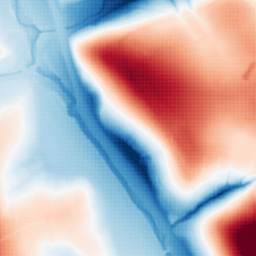
Category: classical
Decomposition family: gaussian
Decomposition parameters: sigma: 50
Upsampling method: sinc_blackman
Upsampling parameters: scale: 2
kernel_size: 4
Upsampling scale: 2